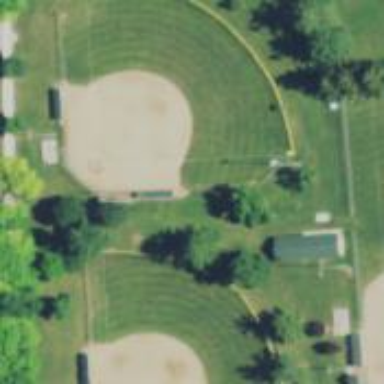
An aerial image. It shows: Baseball pitch for leisure land.